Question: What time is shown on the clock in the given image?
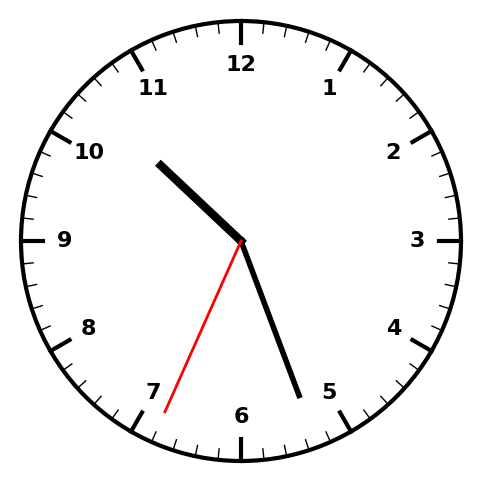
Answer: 10:26:34